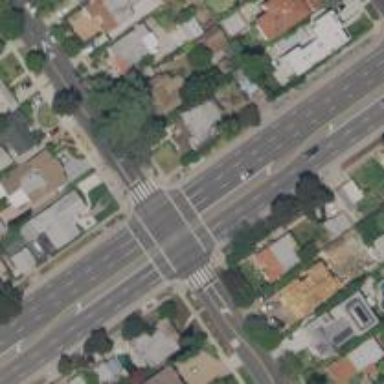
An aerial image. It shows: Footway with marked crossing lines.